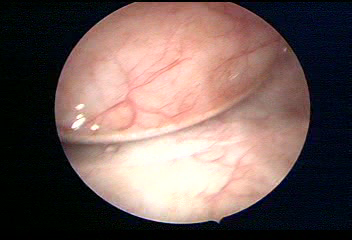
Modality: WLC
Class: Foreign bodies
Subclass: AirBubble
Bladder cancer association: No
Annotated structures: Air bubble